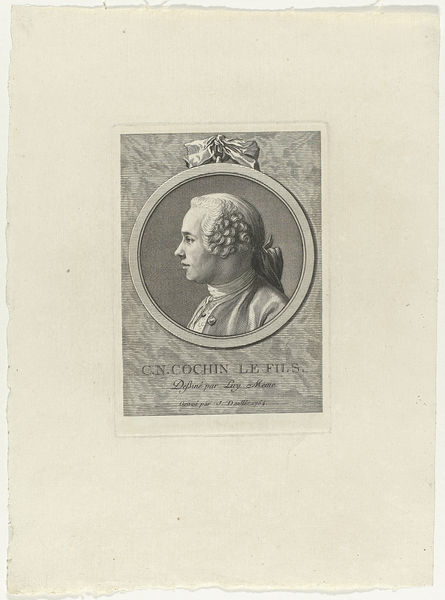
Titel: Portret C.N. Cochin le Fils
Künstler: Jean Daullé
Standort: Amsterdam
Institution: Rijksmuseum
Schlagwörter: men, white, black, bun, collar, face, grey, hair, nose, old, portrait, profil, picture, print, profile, man, head, young, boy, child, eyes, important, male, ribbon, suit, side, drawing, paper, black and white, frame, chin, coat, mouth, buttons, etching, outline, french, cravat, curls, writing, letters, human, shoulder, vest, historical, history, engraving, porträt, circle, eye, book, figure, eyebrows, tan, page, round, bow, latin, button, text, schwarzweiss, silhouette, words, halsband, wig, colonial, hairdo, locken, nase, kreis, pony tail, mozart, title, cover, card, name, m, biography, le, jacke, medaillon, composer, powdered, tag, historian, cochin, le fuus, muscian, c. n. cochin le fils, fils, cochin le fils, sillouhette, perücke, le fils, silks, cn, 거울, 동전, 나침반, 나폴레옹, 옆모습, 우표, 르네상스, 키가 작을 것 같음, 30대 중반, 과거, 편지, 양머리, 중세, tah, c.n, side veiw, uwu, kn, hair doo